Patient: sex F, age 43
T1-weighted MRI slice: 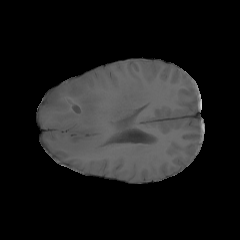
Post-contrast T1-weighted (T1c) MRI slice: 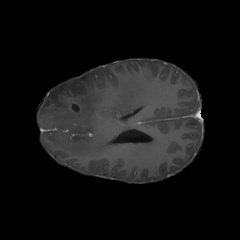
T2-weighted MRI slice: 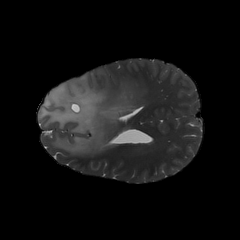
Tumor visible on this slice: yes
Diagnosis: Astrocytoma, IDH-mutant
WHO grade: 3